Question: I am working with Android Studio 1.0. Here's my manifest file
'''
<application
android:allowBackup="true"
android:label="@string/app_name"
android:icon="@drawable/ic_launcher"
android:theme="@style/AppTheme"
>
<activity
android:name=".MainActivity"
android:label="@string/title_activity_main">
<intent-filter>
<action android:name="android.intent.action.MAIN" />
<category android:name="android.intent.category.LAUNCHER" />
</intent-filter>
</activity>
</application>
And inside strings.xml
<string name="app_name">Demo app</string>
'''
The attribute I want to focus on is android:label
From <URL>, I read that android:label for the application is "A user-readable label for the application as a whole". Now from that I am assuming, that this is the name that the user should see when he or she browses for the app. However when I installed the application on my emulated GenyMotion 4.4.4 Nexus device, here is what I saw

Why is the label showing MainActivity and not the app label/name I specified? From what I read, this should be the right attribute to use to set label name.
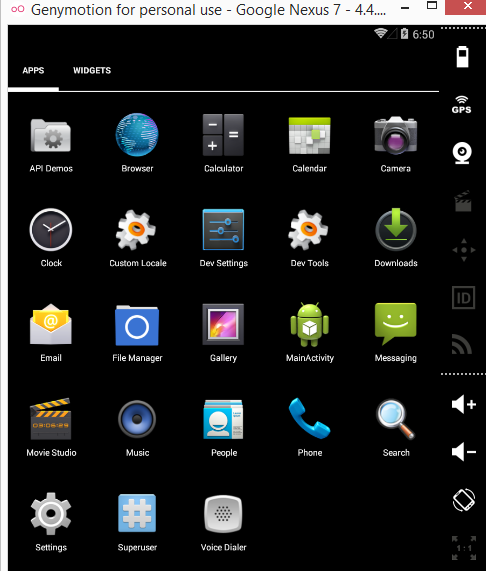
Answer: It's the intent-filter that describes which activities have a launcher icon in the application tray, and so it is the label that you specify on the activity that determines how it appears there. The label for the application names the package as a whole, not specific entry points that get a launcher icon.